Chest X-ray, PA view. Patient: 63 years old, sex M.
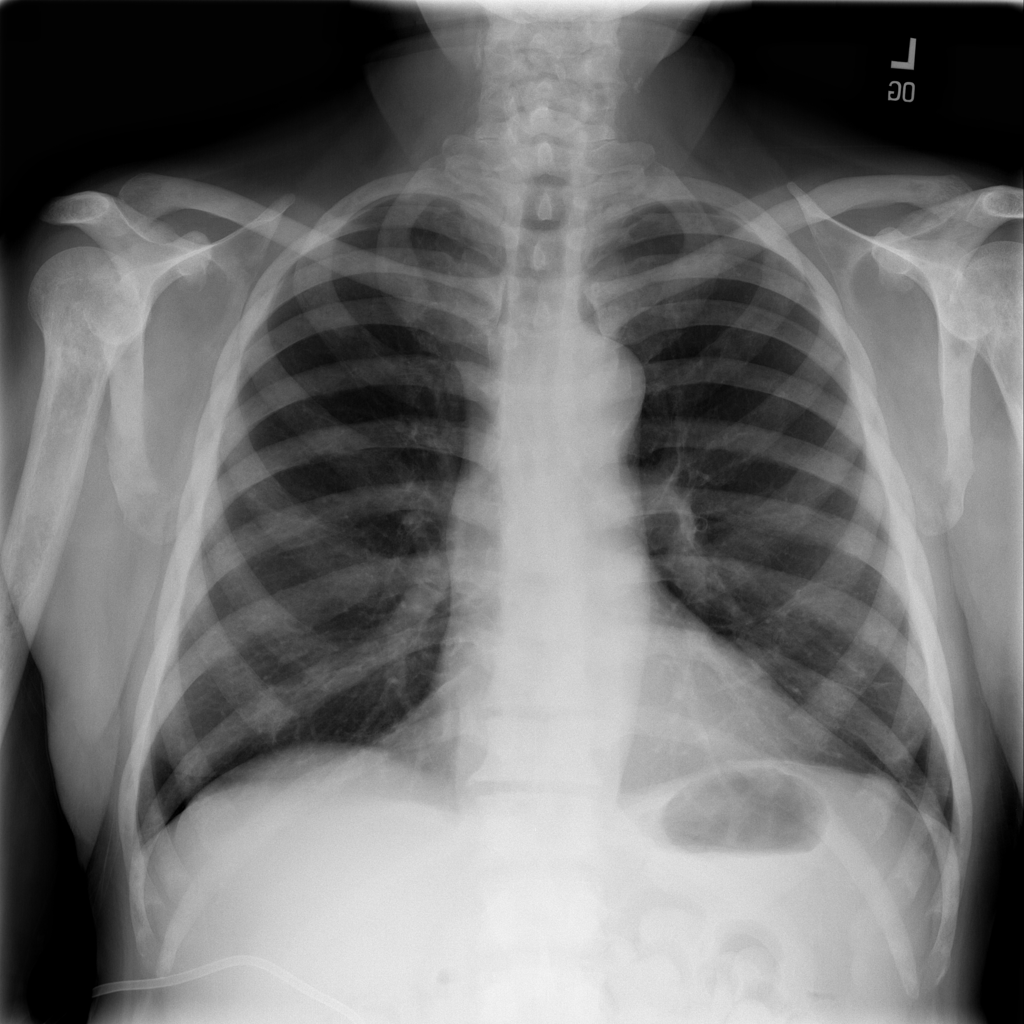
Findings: No Finding